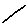
Label: line